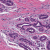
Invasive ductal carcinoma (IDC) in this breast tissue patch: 0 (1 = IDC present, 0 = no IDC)